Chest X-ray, PA view. Patient: 24 years old, sex F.
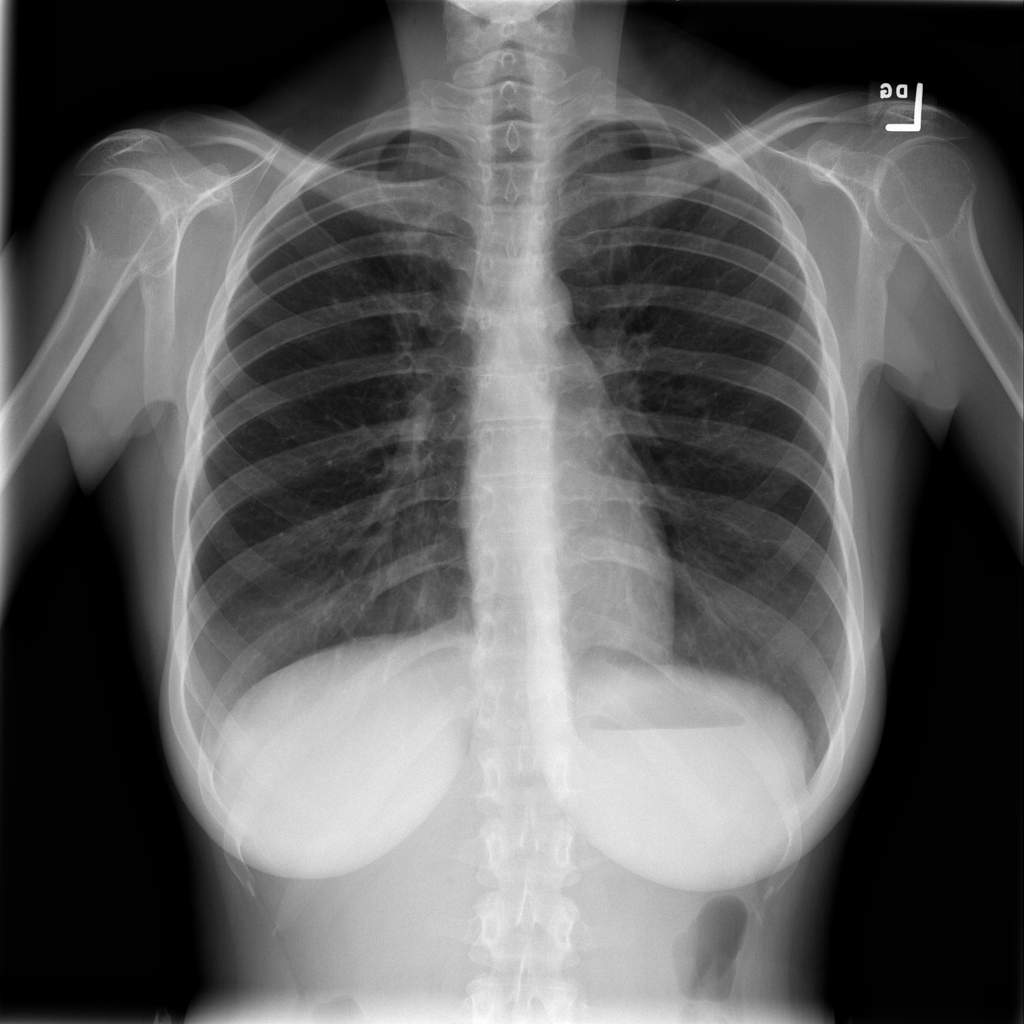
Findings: Emphysema, Infiltration